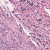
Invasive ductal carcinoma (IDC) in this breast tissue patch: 1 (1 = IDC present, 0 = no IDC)